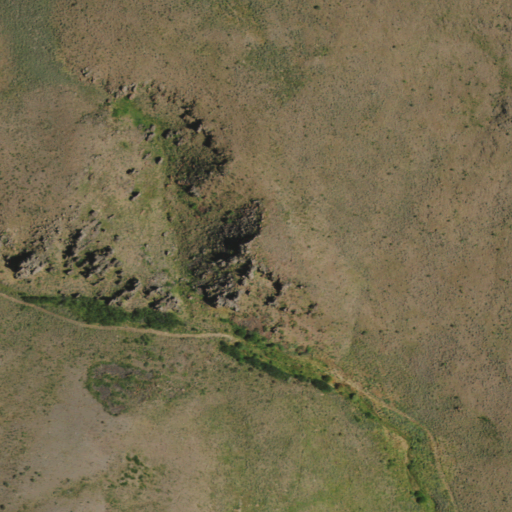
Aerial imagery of valley in Nevada named Nevada Gulch containing shrub and grassland